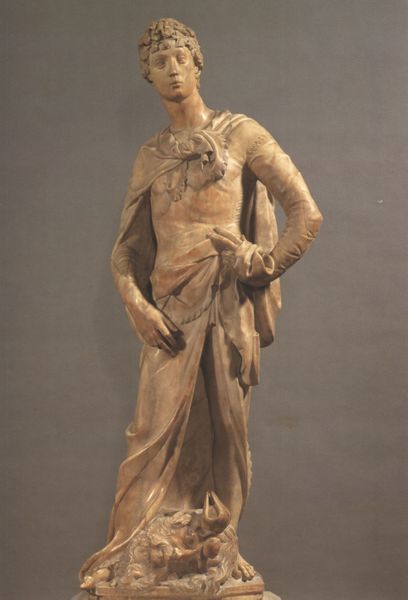
Titel: Marmor-David
Künstler: Donatello
Institution: Florenz, Bargello
Schlagwörter: fuß, umhang, weiß, ellbogen, frau, marmor, falten, gesicht, sockel, stein, mantel, locken, schulter, skulptur, statue, haltung, faltenwurf, barfuß, sieg, triumph, jüngling, spielbein, standbein, david, drache, goliath, goliarth